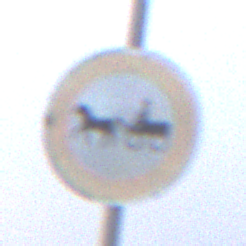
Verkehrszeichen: VerbotGespannfuhrwerke
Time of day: SunriseSunset
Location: Outdoor (Nature)
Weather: Overcast
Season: NotSpecified
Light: Natural